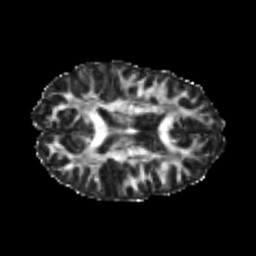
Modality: FA
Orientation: axial
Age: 26
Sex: female
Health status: healthy
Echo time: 0.074 s